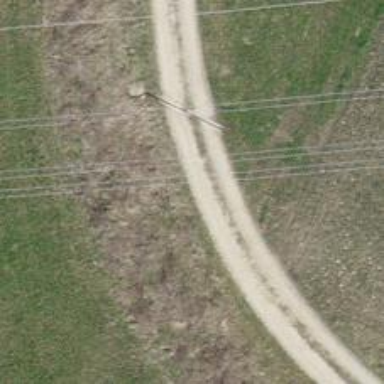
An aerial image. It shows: Gravel track with track type of grade3.